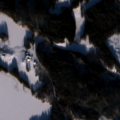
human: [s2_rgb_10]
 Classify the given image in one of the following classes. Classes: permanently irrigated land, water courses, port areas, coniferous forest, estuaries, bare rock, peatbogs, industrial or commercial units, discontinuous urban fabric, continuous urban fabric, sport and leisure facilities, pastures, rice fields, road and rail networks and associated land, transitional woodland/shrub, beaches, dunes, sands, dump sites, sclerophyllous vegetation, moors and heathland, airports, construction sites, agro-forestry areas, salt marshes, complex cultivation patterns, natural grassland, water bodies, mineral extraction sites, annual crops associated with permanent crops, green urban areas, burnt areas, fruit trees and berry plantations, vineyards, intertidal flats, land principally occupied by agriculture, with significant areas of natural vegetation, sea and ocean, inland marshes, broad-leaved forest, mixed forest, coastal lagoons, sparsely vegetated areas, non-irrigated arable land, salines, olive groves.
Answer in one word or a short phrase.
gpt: coniferous forest, mixed forest, transitional woodland/shrub, water bodies